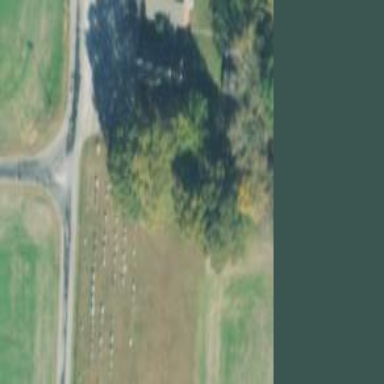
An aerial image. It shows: Cemetery.